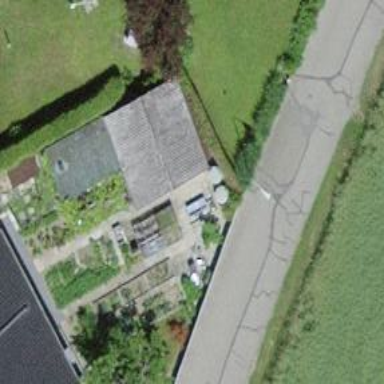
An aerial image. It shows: Garage building.